Interaction volume radius: 10 \u00c5
Interaction volume height: 45 \u00c5
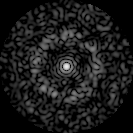
Disorder parameter: 0.8367